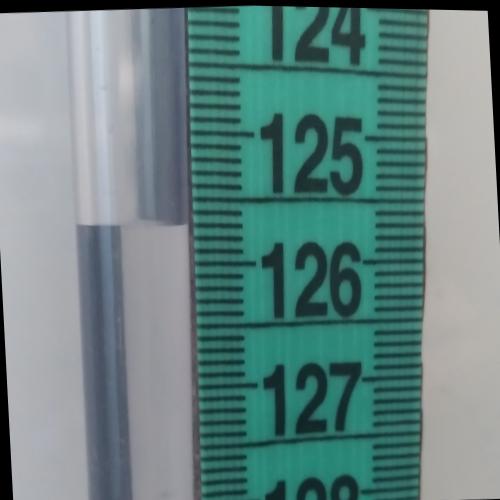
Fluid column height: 125.7 cm